Interaction volume radius: 10 \u00c5
Interaction volume height: 15 \u00c5
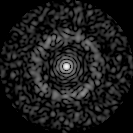
Disorder parameter: 0.8255